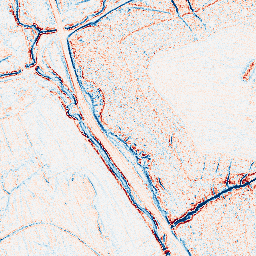
Category: edge_preserving
Decomposition family: anisotropic_diffusion
Decomposition parameters: iterations: 5
kappa: 50
gamma: 0.1
Upsampling method: sinc_hamming
Upsampling parameters: scale: 2
kernel_size: 16
Upsampling scale: 2